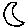
Label: moon